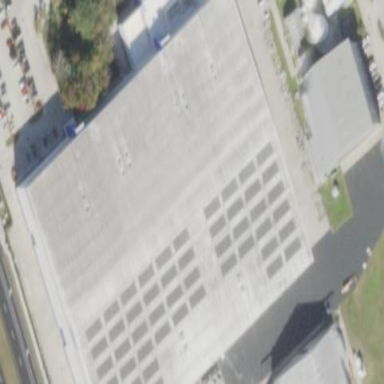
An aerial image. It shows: Industrial building.